Question: I was trying to do a simple app using the Google Tasks API. Something simple it's turning into a nightmare. Maybe it's something simple, probably it is, but I can't figure it out.
The problem: I was following the example of 'TasksSample.java' from Google but I can't compile even after <URL>. I'm using 'Google API Java Client version 1.5.0'.
The problem it's when I access the GoogleAccessProtectedResource class. The import is:
'''
import com.google.api.client.googleapis.auth.oauth2.draft10.GoogleAccessProtectedResource;
'''
I always, and I mean always, no matter what code I have get the following error:
> 09-26 03:14:38.372: ERROR/dalvikvm(18731): Could not find class 'com.google.api.client.googleapis.auth.oauth2.draft10.GoogleAccessProtectedResource', referenced from method com.greven.test.google.tasks.GoogleTasksTake100Activity.
09-26 03:14:38.402: ERROR/AndroidRuntime(18731): FATAL EXCEPTION: main
09-26 03:14:38.402: ERROR/AndroidRuntime(18731): java.lang.NoClassDefFoundError: com.google.api.client.googleapis.auth.oauth2.draft10.GoogleAccessProtectedResource
I really can't see where the problem is. I imported all the needed .jars... I guess
As you can see in this picture the class is obviously imported:

So what other options do I have to fix this? Use Maven? I'm clueless now. I never thought I would have a problem like this. Oh I also tested on different computers, other Google java api client (version 1.4) and same thing happened. Thanks in advance.
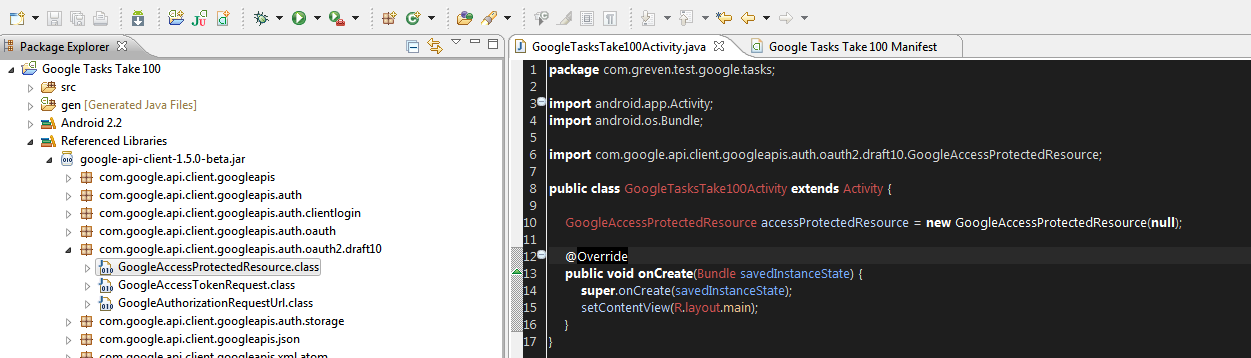
Answer: It seems as per your screenshot that your imported jar is imported in Eclipse, however for your Android application to work you need these jars to be dropped into a specific folder so that it is added to your APK and so the emulator and the Android devices find it.
It seems you should drop these jars in a folder named '/libs' at the root of your project. See this SO question: <URL>
The Article you are referring too uses the '/assets' folder but this might have changed a few Android versions ago.